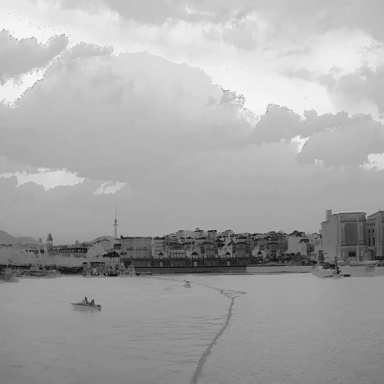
There are two canoes in the infrared image.